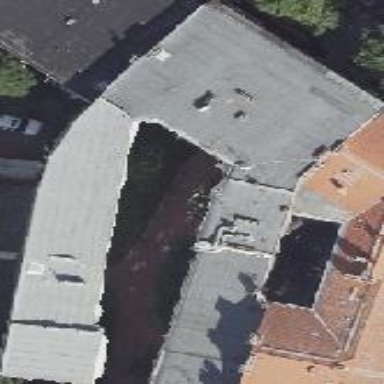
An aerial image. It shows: Residential building with grey roof and yellow exterior.